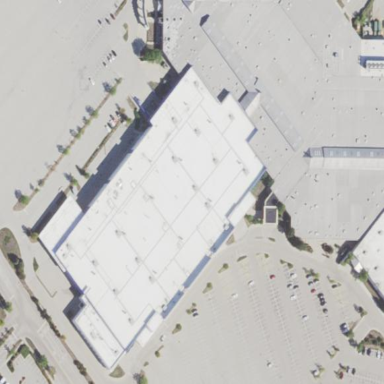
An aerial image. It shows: Part of the building is designated for retail.